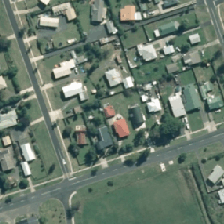
Land cover: urban_build_up